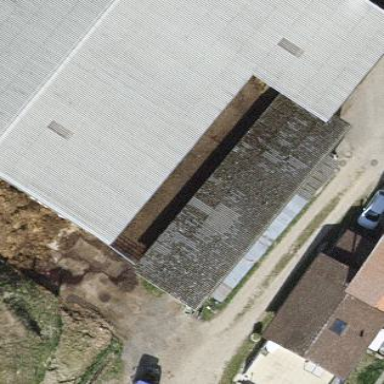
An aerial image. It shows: Industrial building.